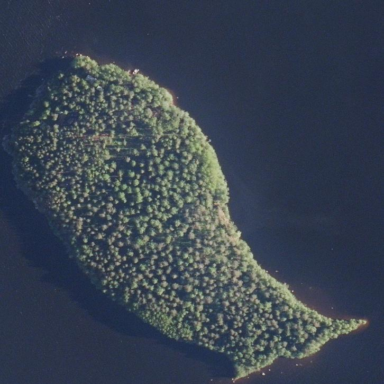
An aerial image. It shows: Islet surrounded by woodland.